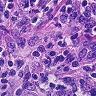
Metastatic tissue present: yes